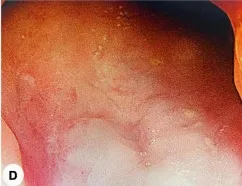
Intestinal obstruction caused by CD combined with internal hernia and ileal stenosis (Case 2). (D-F) Endoscopic examination: noticeable mucosal swelling, irregular fissure ulcers, and multiple polypoid hyperplasias in the sigmoid colon (18 cm away from the anus). The intestinal cavity was so narrowed that the endoscope could not pass through it.
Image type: endoscopy (gi_endoscopy)